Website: apple
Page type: customer-info-address
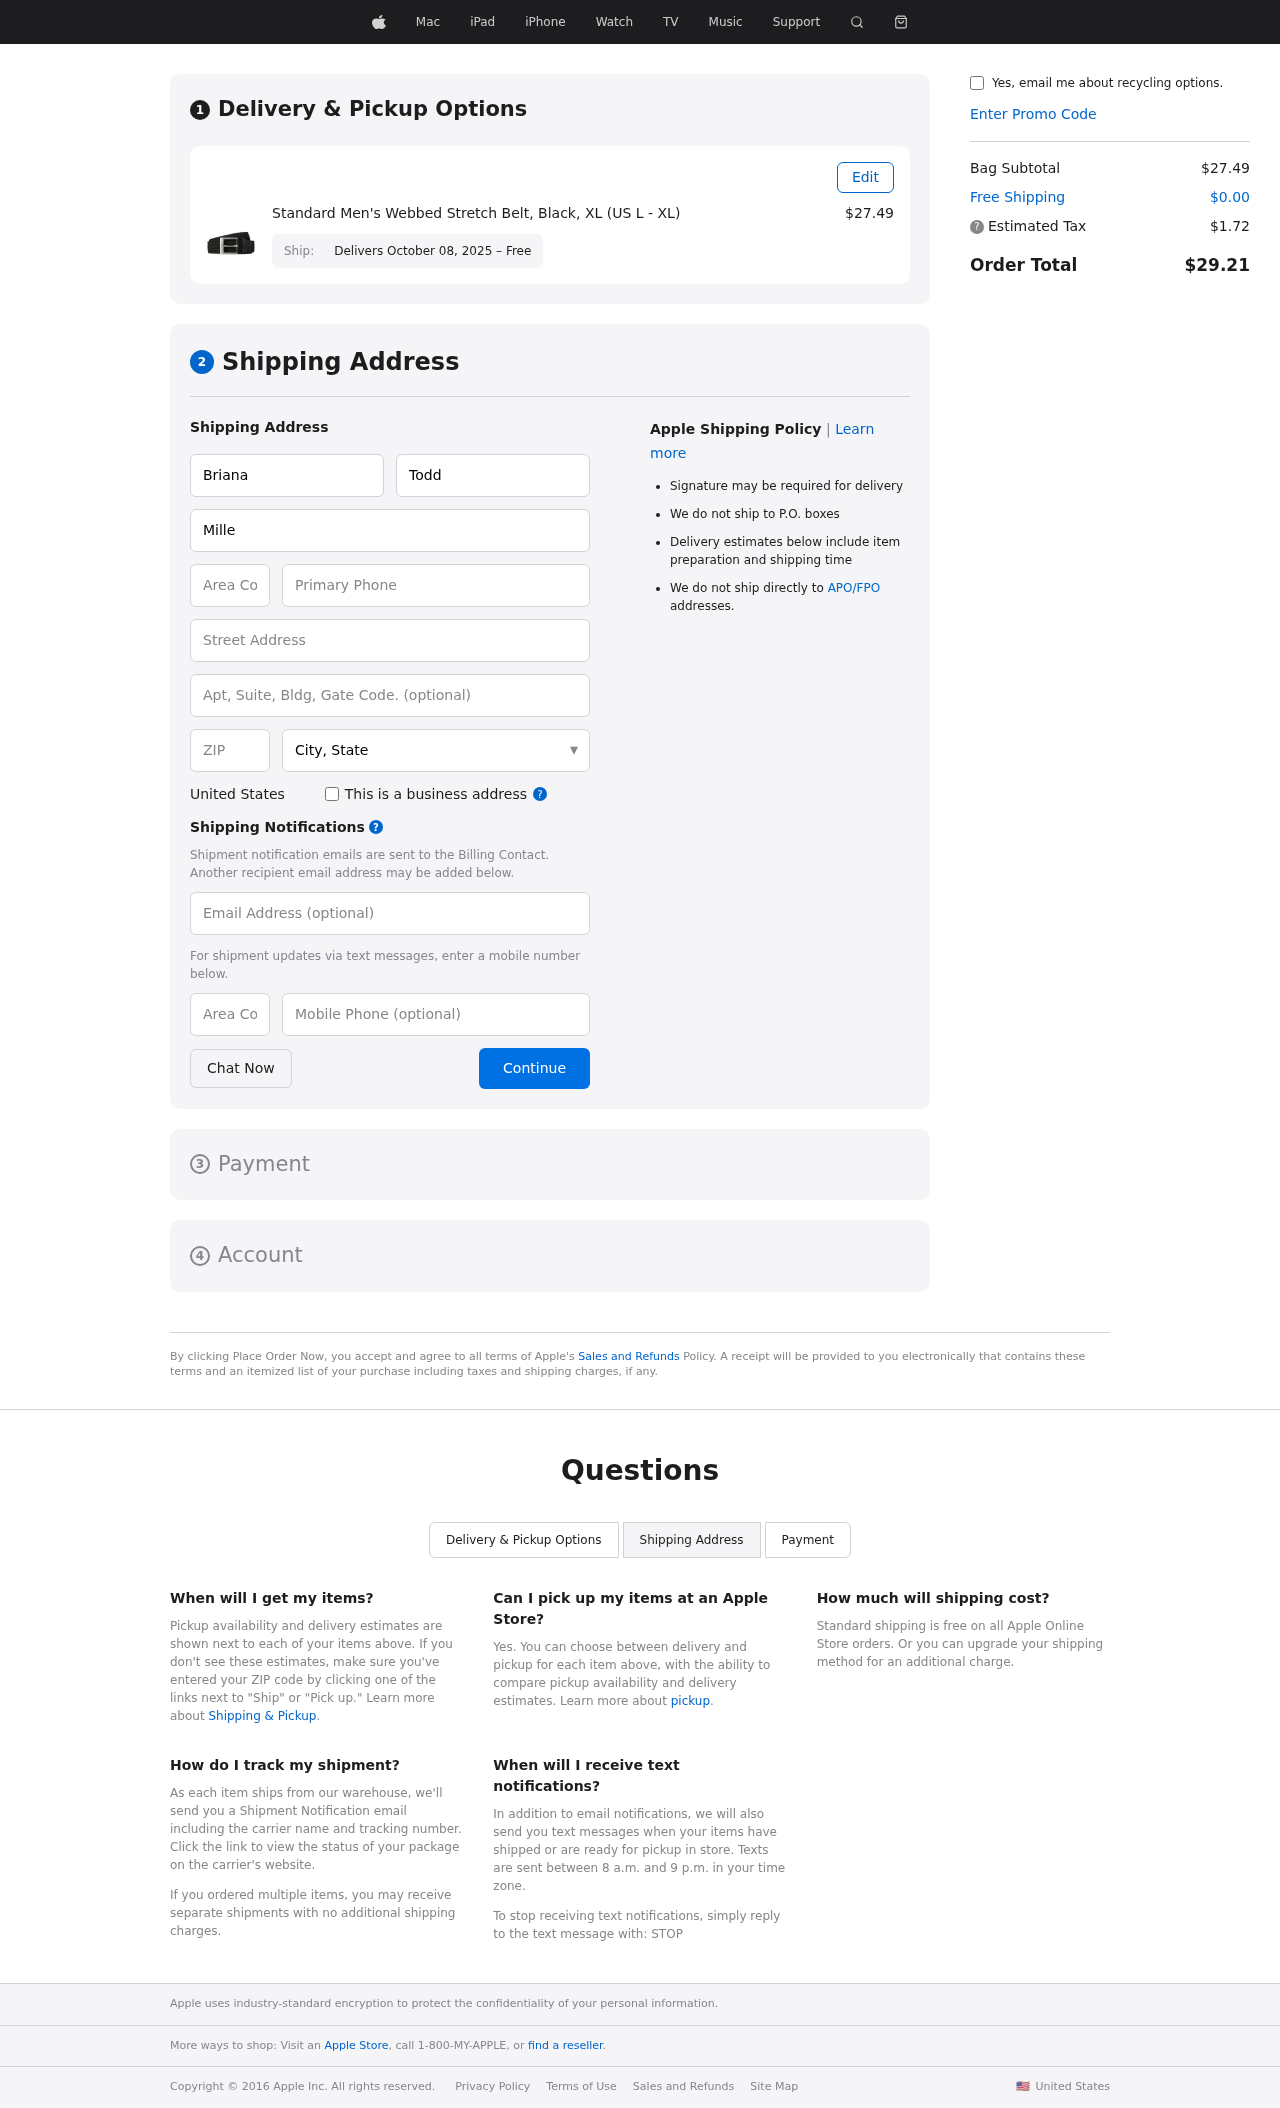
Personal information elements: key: PII_CITY_STATE
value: East Monica, GU
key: PII_COMPANY
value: Miller-Tate
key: PII_COUNTRY
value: United States
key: PII_EMAIL
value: briana_todd@gmail.com
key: PII_FIRSTNAME
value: Briana
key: PII_LASTNAME
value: Todd
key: PII_PHONE
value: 3366231243
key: PII_PHONE_AREA
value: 336
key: PII_POSTCODE
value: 35480
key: PII_STREET
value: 756 Stacey Burg Apt. 811
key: PII_STREET2
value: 1302 David Turnpike Suite 899
Product elements: key: PRODUCT1_NAME
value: Standard Men's Webbed Stretch Belt, Black, XL (US L - XL)
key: PRODUCT1_PRICE
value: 27.49
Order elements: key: ORDER_DELIVERY_DATE
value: Delivers October 08, 2025 – Free
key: ORDER_SUBTOTAL
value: $27.49
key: ORDER_SHIPPING_COST
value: $0.00
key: ORDER_TAX
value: $1.72
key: ORDER_TOTAL
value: $29.21